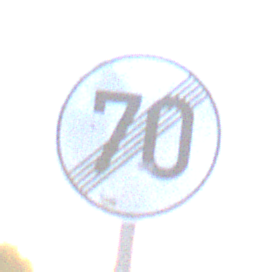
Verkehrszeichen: EndeGeschwindigkeit70
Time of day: SunriseSunset
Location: Outdoor (Urban)
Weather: Clear
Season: NotSpecified
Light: Natural